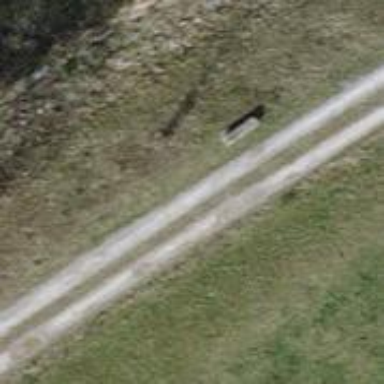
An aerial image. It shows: Brown bench.